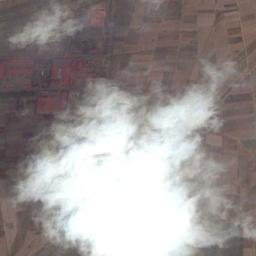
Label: cloud